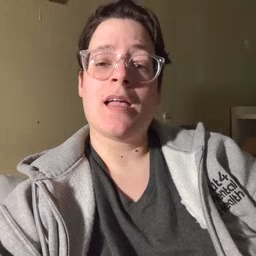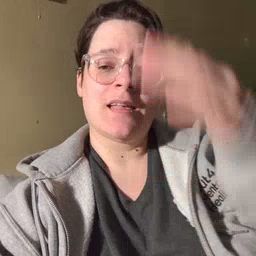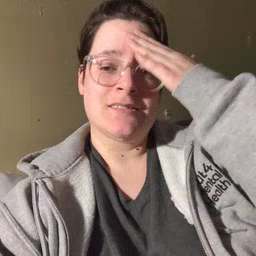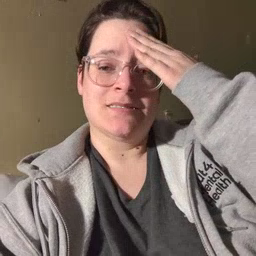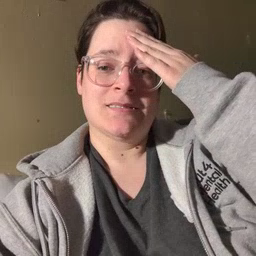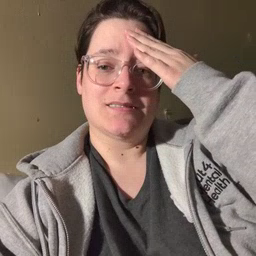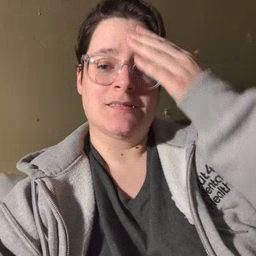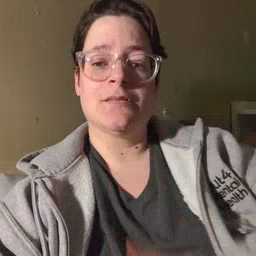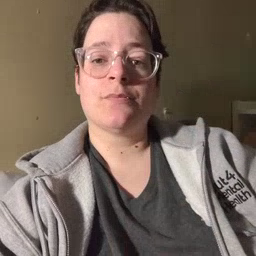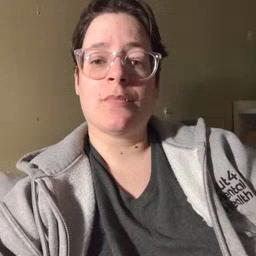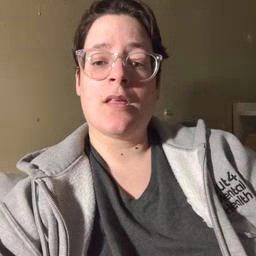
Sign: hat